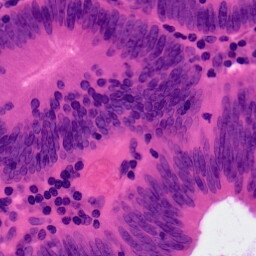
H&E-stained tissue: Colon